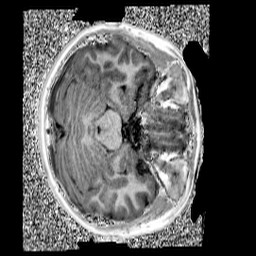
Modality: UNIT1
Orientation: axial
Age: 11
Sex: female
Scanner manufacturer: siemens
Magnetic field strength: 3 T
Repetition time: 4 s
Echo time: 0.00299 s